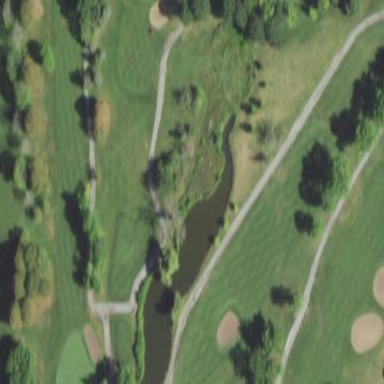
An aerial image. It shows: Water hazard on golf course.